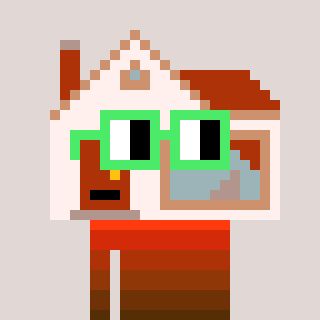
a pixel art character with square light green glasses, a house-shaped head and a foggrey-colored body on a warm background